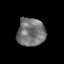
Tissue: prostate
Cell type: Epithelial cells
Senescence score: 0.243
Nuclear area (px): 759
Mean DAPI intensity: 118.074